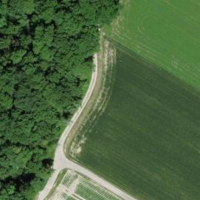
EUNIS habitat code: 52
Species observed at this site:
Filipendula ulmaria